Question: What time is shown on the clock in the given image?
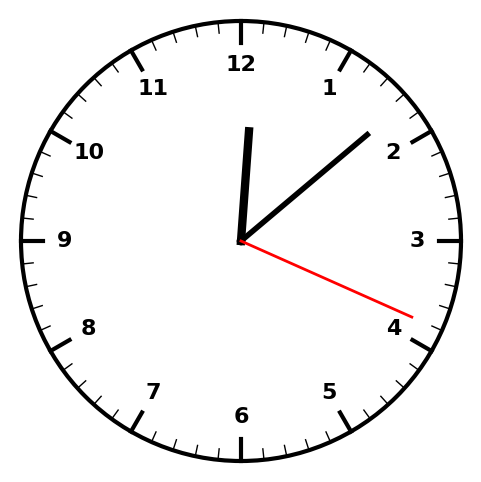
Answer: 12:08:19